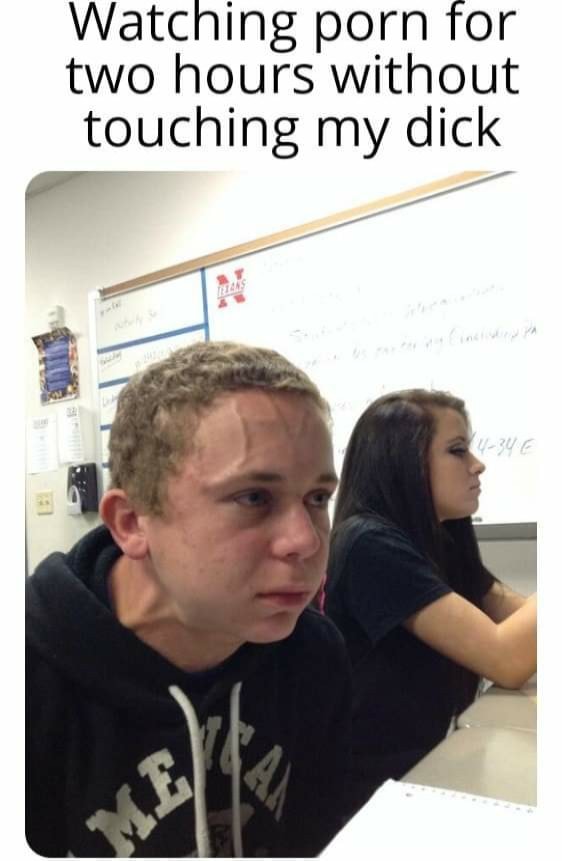
Caption: Watching porn for two hours without touching my dick
Label: non-hate